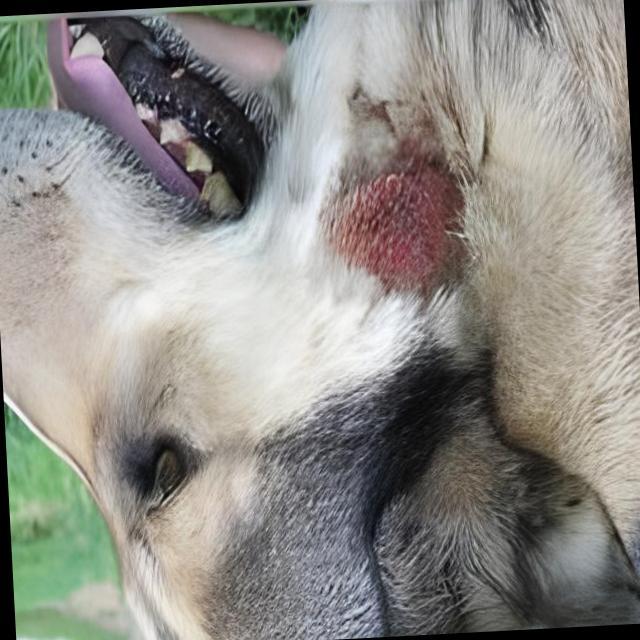
Canine dermatitis — inflammation of the skin presenting with erythema, pruritus, papules, and excoriation. May be allergic, contact, or atopic in origin.